Question: use python3 and Django1.8 admin.py to manage DB:
'''
class Employee(models.Model):
name = models.CharField(max_length=20)
sex = models.CharField(max_length=1,choices=sex_choices)
def __unicode__(self):
return self.name
'''
i want return object's name,so i use '__unicode__(self)' return 'self.name'
but result:

it's only show object ,not the name!!!!
what should i do??
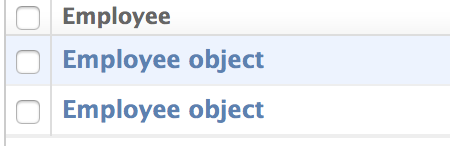
Answer: I believe, in python 3 with django you need to define __str__() instead of __unicode__().
I found information about this in section "__str__() and __unicode__() methods" <URL>.